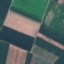
Land use / land cover: AnnualCrop